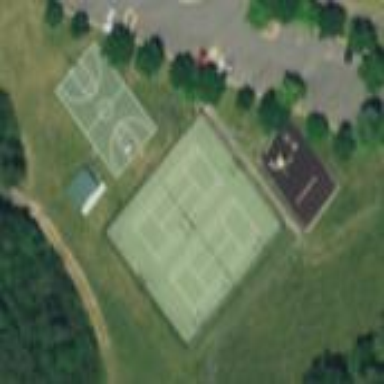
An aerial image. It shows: Recreation ground.